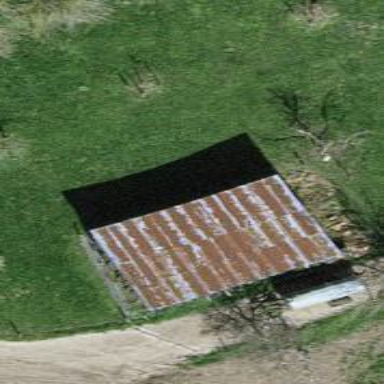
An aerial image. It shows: Shed.